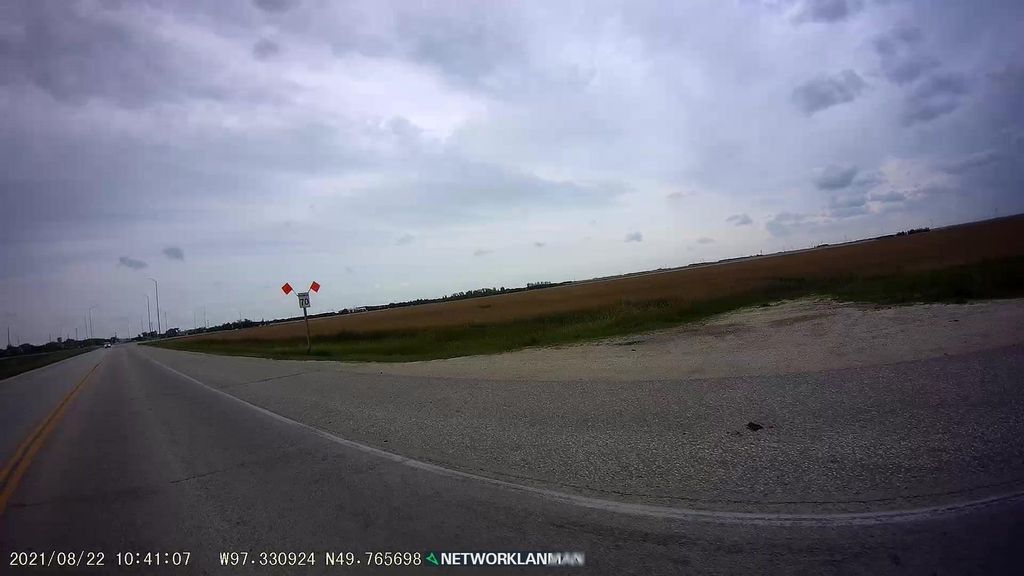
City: winnipeg